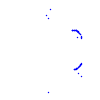
Particle: pion